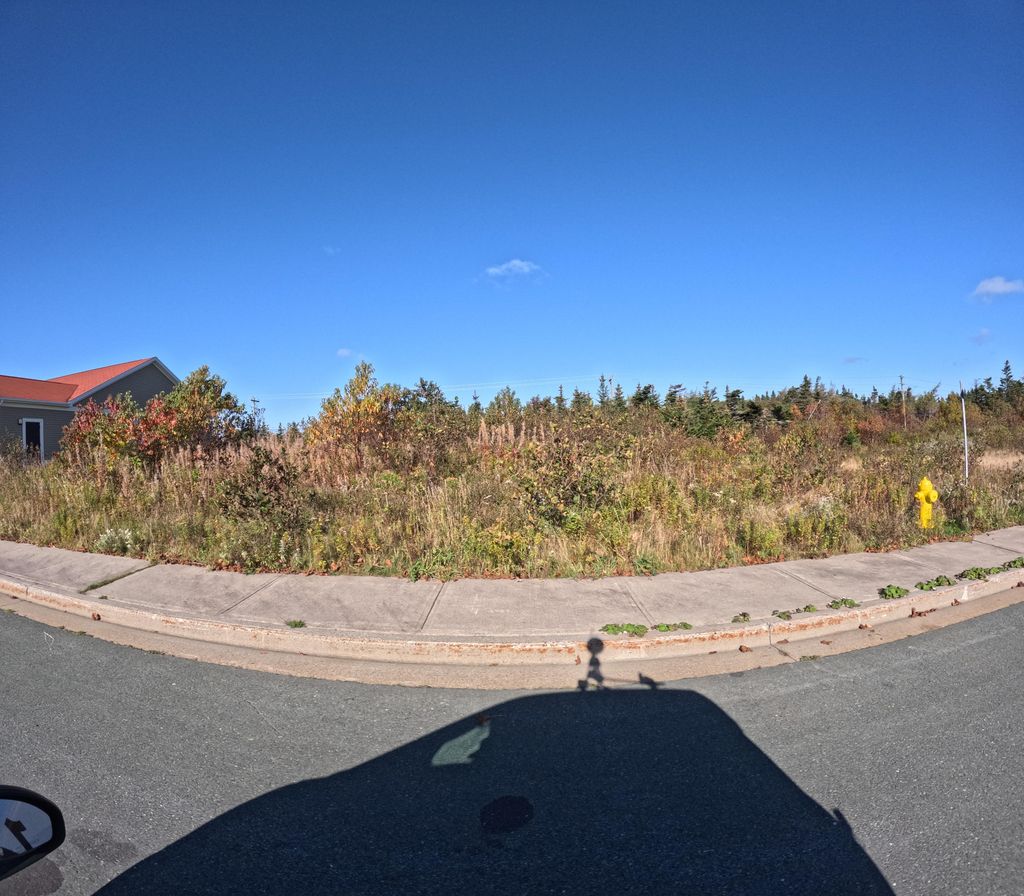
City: st_johns